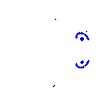
Particle: proton